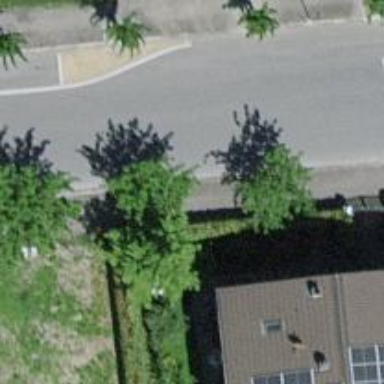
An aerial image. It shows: Street tree with broadleaved leaves.